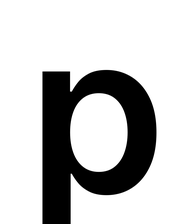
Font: Inter_SemiBold